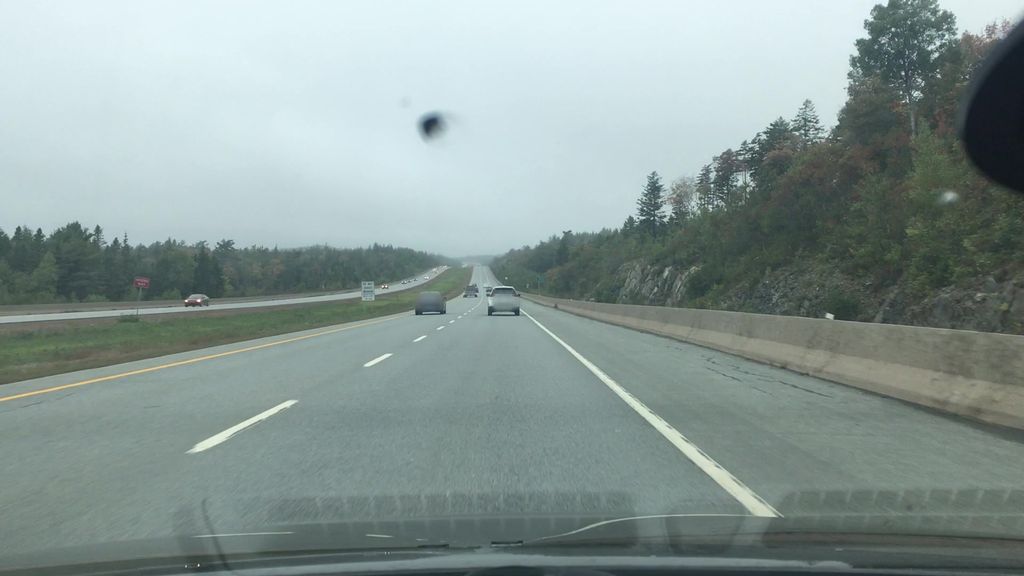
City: halifax